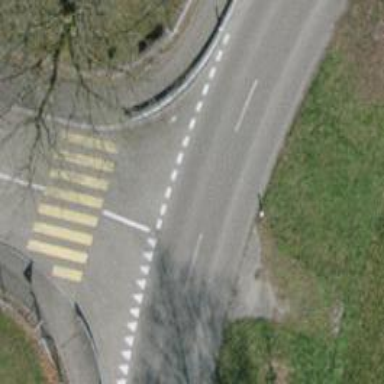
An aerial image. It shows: Road with "give way" sign.